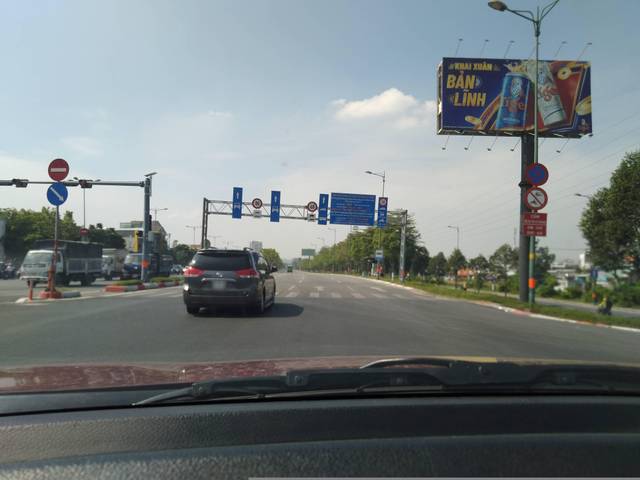
Region: Vietnam
Coordinates: 10.837, 106.733